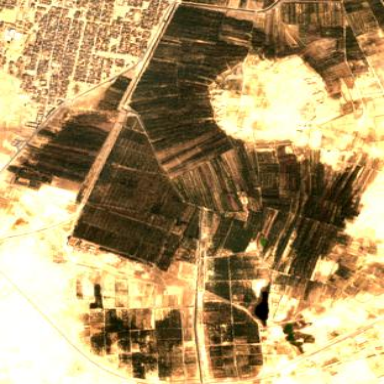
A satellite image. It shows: Beautiful orchard with date palms trees.